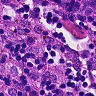
Metastatic tissue present: no